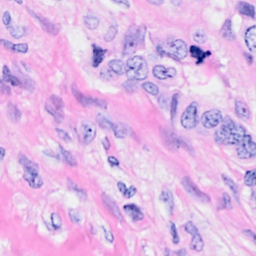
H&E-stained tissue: Breast